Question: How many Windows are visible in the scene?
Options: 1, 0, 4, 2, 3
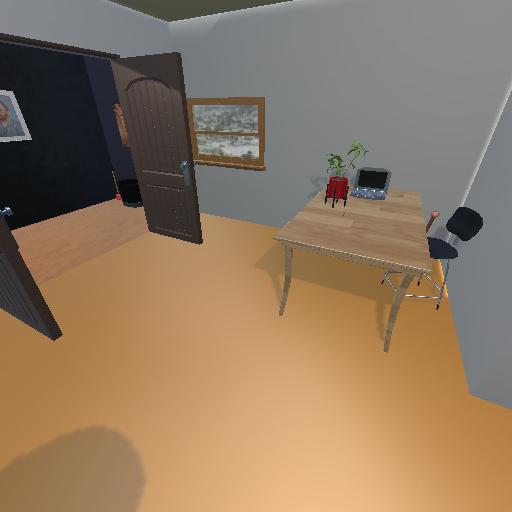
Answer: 1